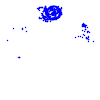
Particle: pion